Aerial crown-view tile of a tropical tree (Barro Colorado Island, Panama), acquired 20250414:
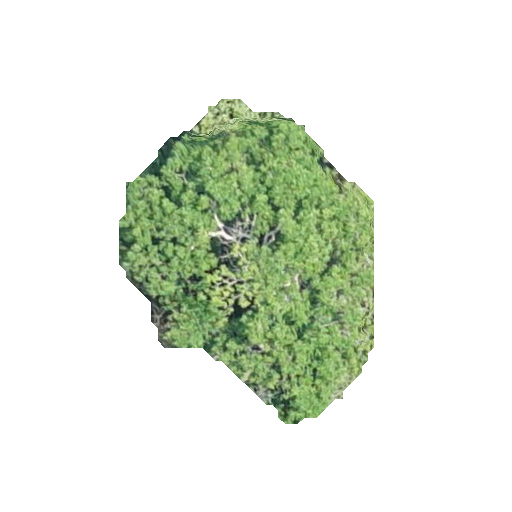
Species: Astronium graveolens
GBIF accepted scientific name: Astronium graveolens
Crown area: 84.552 m²